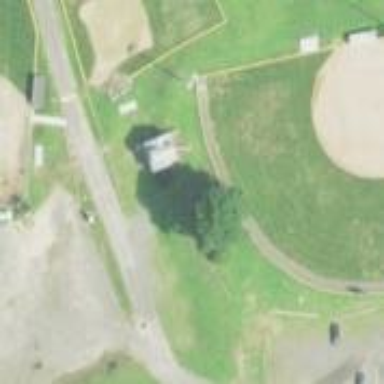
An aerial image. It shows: Baseball pitch for leisure and sports activities.